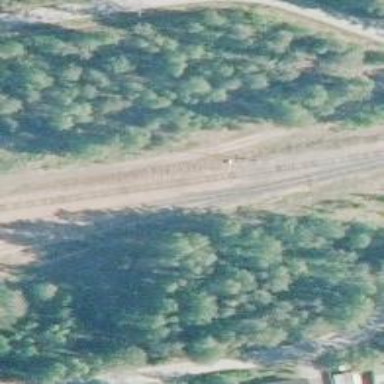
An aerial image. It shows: Wedge is used for the railway derail.